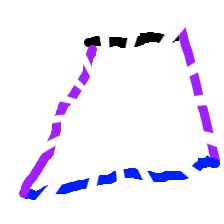
Shape: trapezoid